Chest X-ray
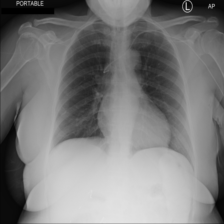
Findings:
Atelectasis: negative
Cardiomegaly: negative
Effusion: negative
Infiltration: negative
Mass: negative
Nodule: negative
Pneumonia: negative
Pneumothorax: negative
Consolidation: negative
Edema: negative
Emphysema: negative
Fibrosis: negative
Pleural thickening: negative
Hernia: negative